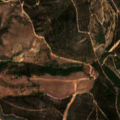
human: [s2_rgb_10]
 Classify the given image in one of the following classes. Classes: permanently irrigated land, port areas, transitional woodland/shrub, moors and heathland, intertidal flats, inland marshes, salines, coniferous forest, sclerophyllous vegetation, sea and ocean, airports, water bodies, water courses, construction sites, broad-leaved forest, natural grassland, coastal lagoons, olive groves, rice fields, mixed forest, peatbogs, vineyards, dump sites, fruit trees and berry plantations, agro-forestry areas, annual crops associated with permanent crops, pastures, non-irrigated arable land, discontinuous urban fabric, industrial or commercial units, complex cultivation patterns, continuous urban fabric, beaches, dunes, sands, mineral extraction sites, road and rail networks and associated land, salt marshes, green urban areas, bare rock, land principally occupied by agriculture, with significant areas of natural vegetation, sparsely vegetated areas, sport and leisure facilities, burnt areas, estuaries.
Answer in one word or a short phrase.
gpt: land principally occupied by agriculture, with significant areas of natural vegetation, broad-leaved forest, transitional woodland/shrub